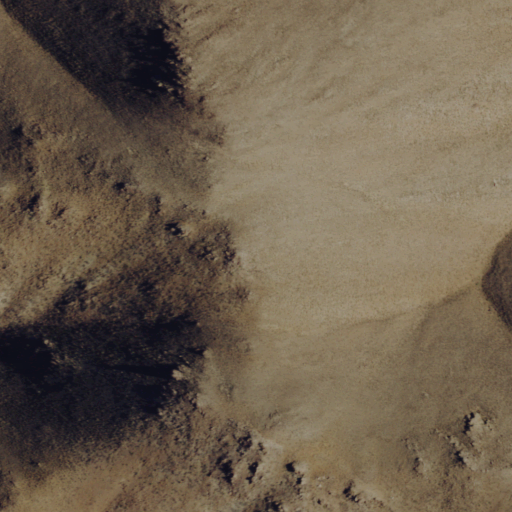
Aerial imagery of mountain in Nevada named Black Peak containing only shrub